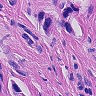
Metastatic tissue present: yes